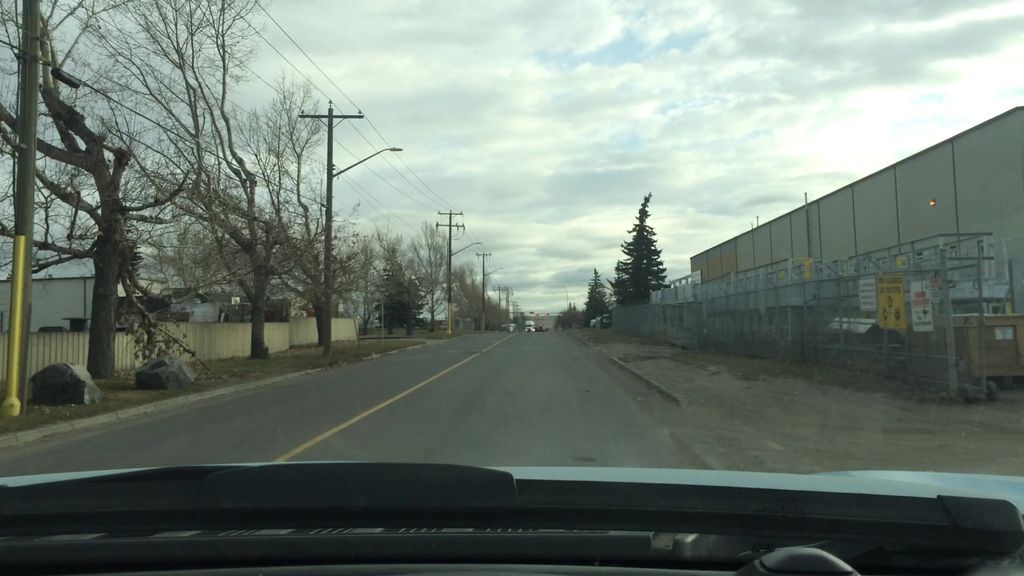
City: calgary